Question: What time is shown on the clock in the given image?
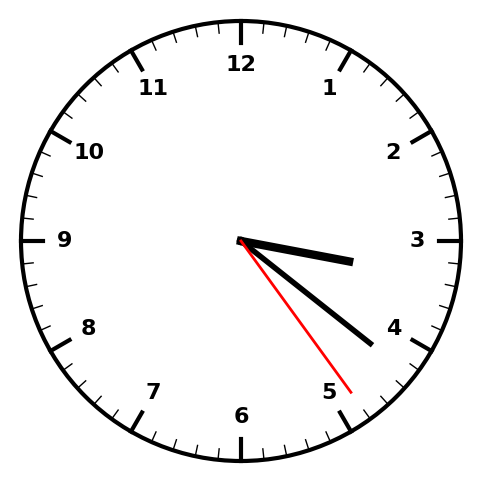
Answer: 03:21:24